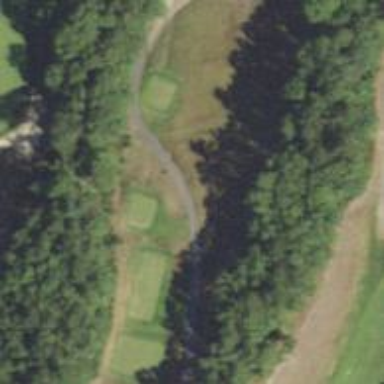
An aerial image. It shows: Golf hole.